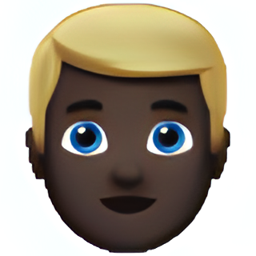
Name: blond man type 6
Emoji: 👱🏿‍♂️
Group: People & Body
Sub-group: person